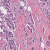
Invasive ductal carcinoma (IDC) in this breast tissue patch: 1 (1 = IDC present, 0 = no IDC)